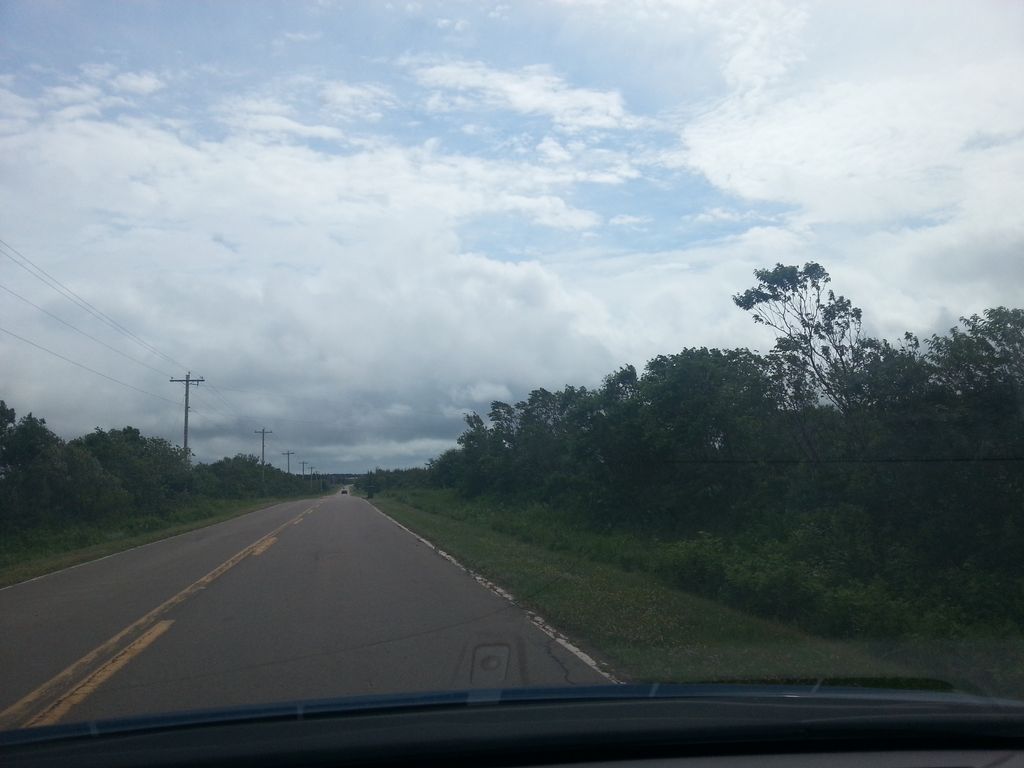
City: charlottetown